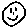
Label: smiley face